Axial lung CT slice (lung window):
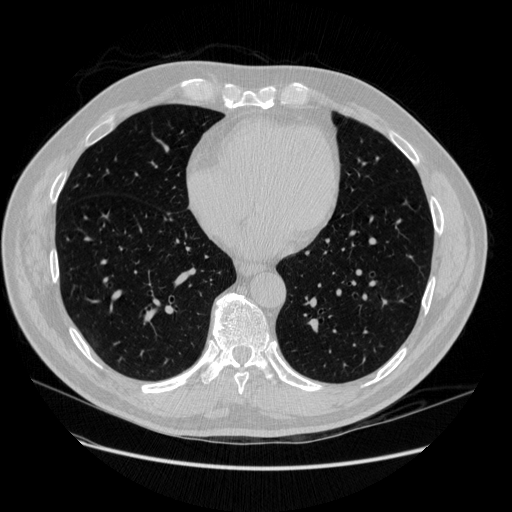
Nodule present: no